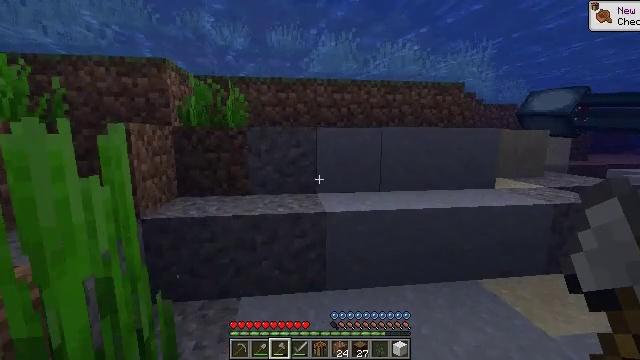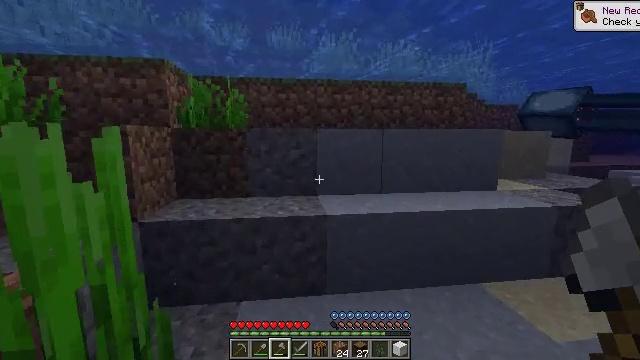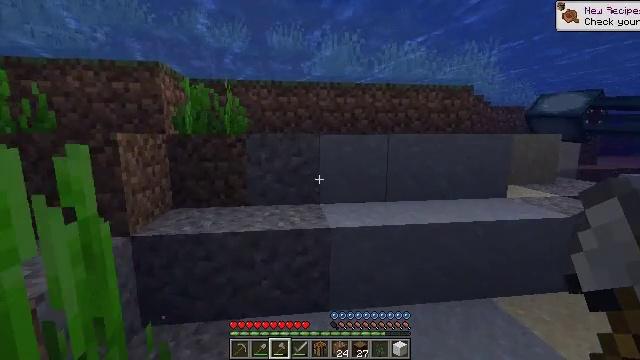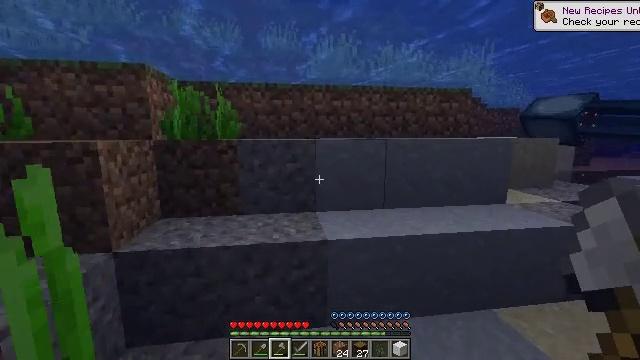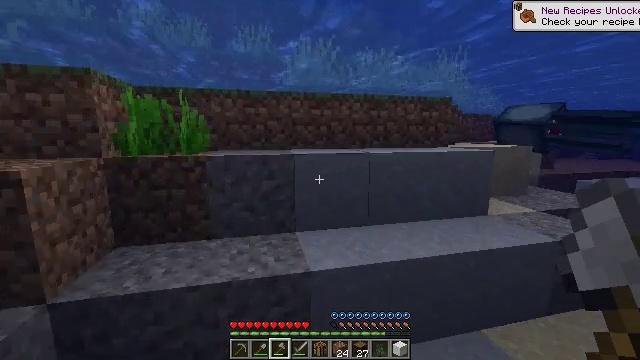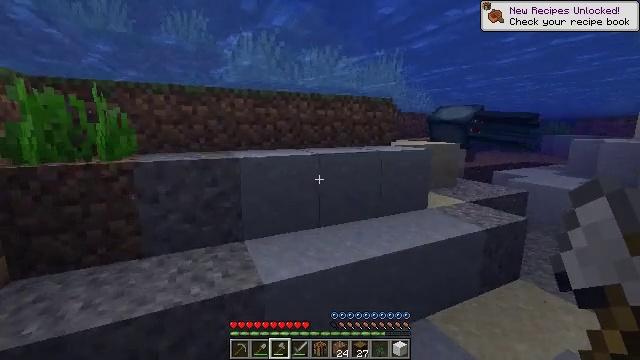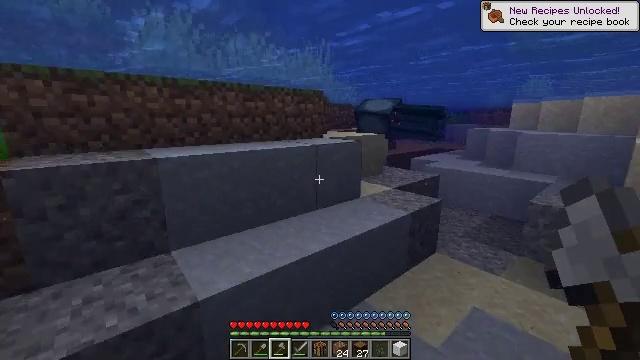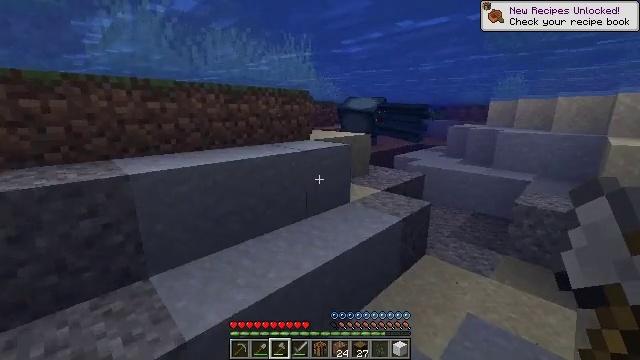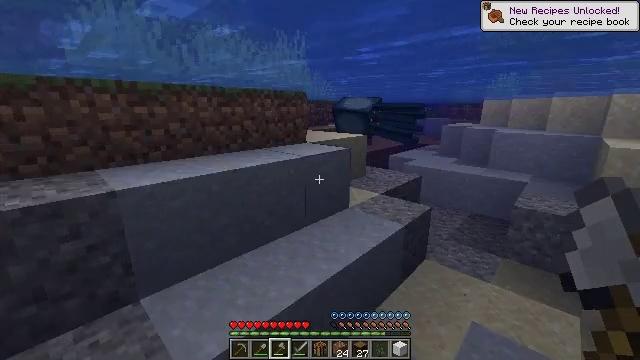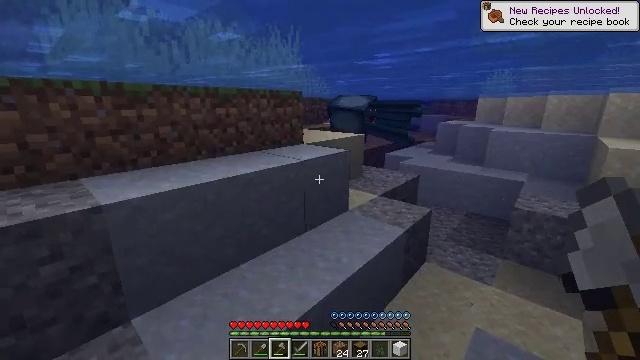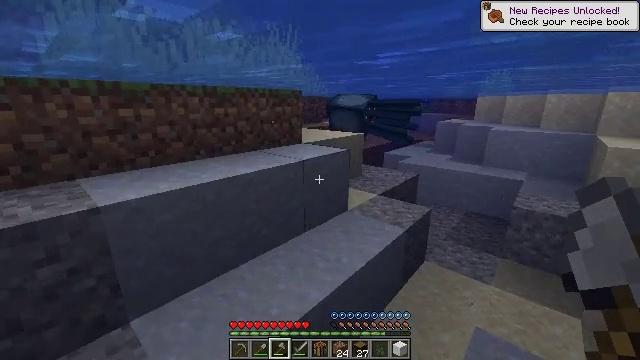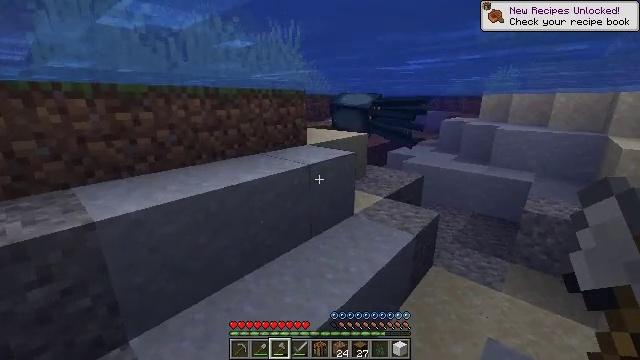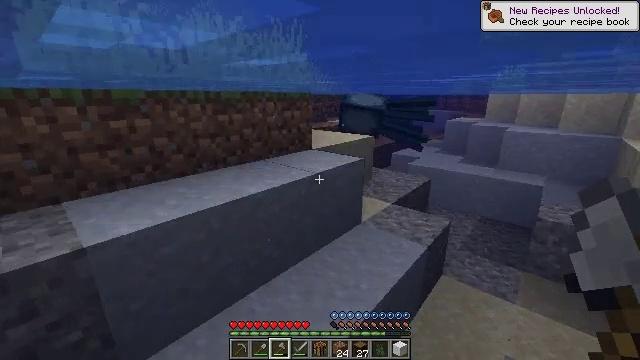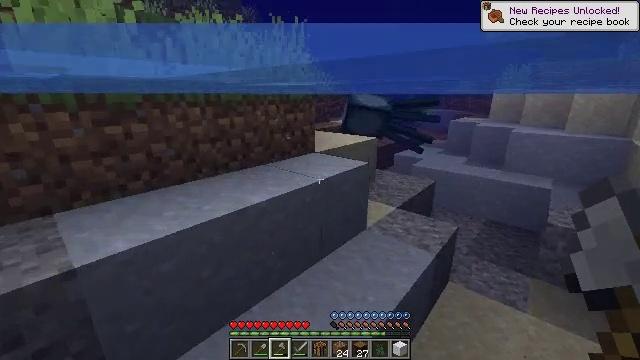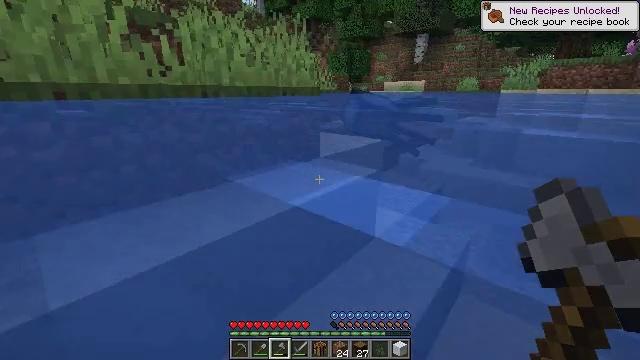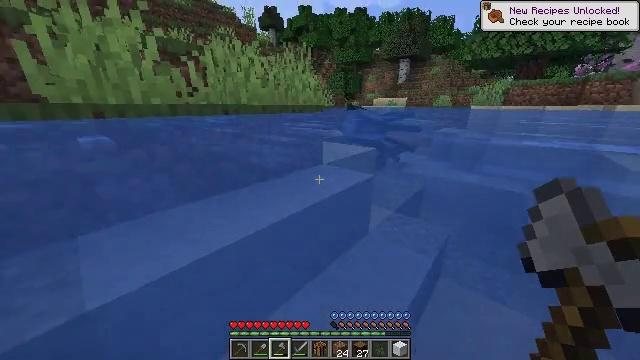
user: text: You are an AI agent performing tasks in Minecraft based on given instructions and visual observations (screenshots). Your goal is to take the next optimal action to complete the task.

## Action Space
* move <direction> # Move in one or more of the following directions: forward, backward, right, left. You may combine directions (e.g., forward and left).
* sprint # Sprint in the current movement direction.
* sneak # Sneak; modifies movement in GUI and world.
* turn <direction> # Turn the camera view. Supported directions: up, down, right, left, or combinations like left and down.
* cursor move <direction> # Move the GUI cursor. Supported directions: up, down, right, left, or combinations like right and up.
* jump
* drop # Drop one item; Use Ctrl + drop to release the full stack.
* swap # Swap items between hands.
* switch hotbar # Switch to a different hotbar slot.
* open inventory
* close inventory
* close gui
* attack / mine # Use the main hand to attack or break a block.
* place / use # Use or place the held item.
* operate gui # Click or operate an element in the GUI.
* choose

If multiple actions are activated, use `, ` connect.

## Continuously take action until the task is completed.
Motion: motion action
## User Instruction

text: Mine the clay from the riverbed.
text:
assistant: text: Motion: move forward, sprint, jump
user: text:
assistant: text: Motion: move forward, sprint, jump
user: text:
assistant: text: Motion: move forward, sprint, turn right, jump
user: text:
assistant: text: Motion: move forward, sprint, turn right, jump
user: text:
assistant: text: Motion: move forward, sprint, turn right and down, jump
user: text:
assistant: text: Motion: move forward, sprint, turn right and down, jump
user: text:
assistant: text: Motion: move forward, sprint, turn right and down, jump
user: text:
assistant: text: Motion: move forward, sprint, turn right, jump
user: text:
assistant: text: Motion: move forward, sprint, turn right, jump
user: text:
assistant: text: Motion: move forward, sprint, jump
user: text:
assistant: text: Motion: move forward, sprint, jump
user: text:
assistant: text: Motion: move forward, sprint, jump
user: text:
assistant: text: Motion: move forward, sprint, jump
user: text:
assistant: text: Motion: move forward, sprint, jump
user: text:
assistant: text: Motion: move forward, sprint, jump
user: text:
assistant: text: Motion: move forward, sprint, jump
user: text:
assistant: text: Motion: move forward, sprint, jump
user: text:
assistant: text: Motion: move forward, sprint, turn down, jump
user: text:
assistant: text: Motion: move forward, sprint, turn down, jump
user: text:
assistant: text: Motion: move forward, turn down
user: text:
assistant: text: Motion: turn down
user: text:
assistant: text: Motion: turn down
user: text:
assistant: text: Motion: turn down
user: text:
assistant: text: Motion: no_op
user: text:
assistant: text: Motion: no_op
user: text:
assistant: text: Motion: no_op
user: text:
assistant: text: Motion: no_op
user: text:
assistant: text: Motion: no_op
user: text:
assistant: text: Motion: no_op
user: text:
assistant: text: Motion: turn down